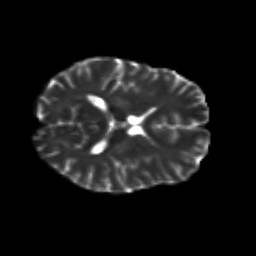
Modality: T2w
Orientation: axial
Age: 25
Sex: female
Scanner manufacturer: siemens
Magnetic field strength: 3 T
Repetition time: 3.5 s
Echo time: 0.125 s